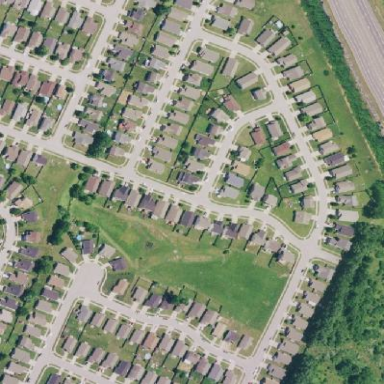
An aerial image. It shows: Residential area within neighborhood.